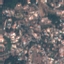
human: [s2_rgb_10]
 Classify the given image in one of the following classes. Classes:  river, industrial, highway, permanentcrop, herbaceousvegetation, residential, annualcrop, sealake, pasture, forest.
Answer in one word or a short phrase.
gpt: Residential